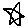
Label: star